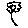
Label: flower